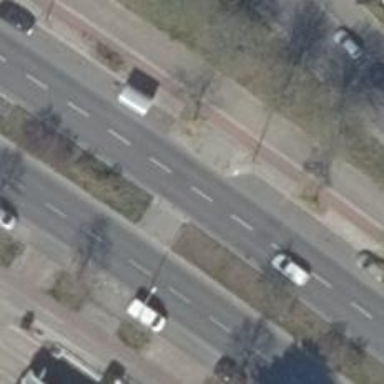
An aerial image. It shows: Unmarked crossing on the road.